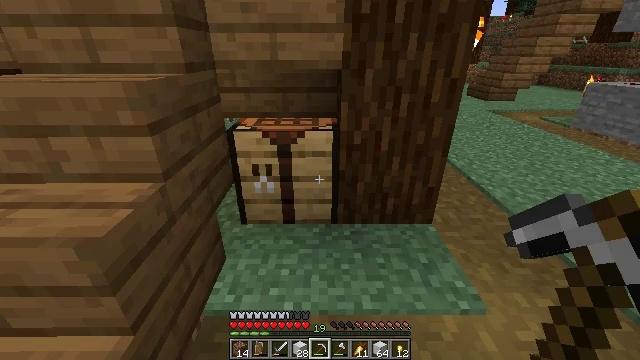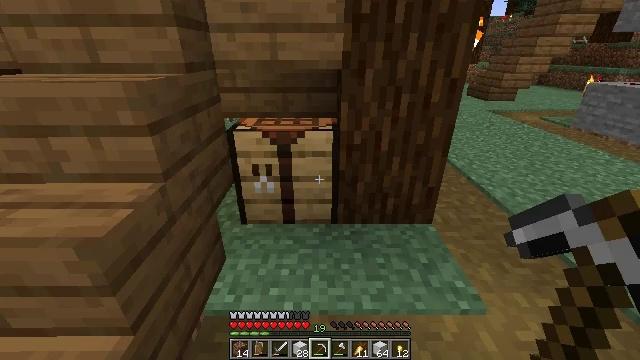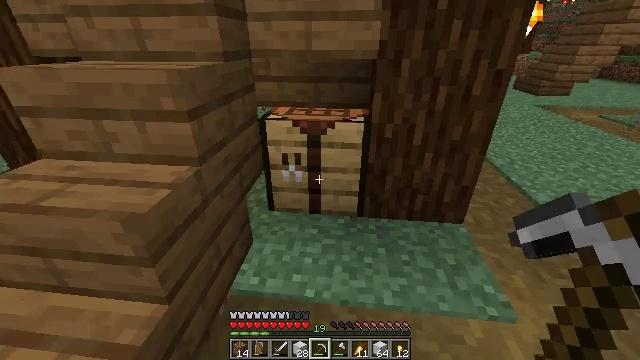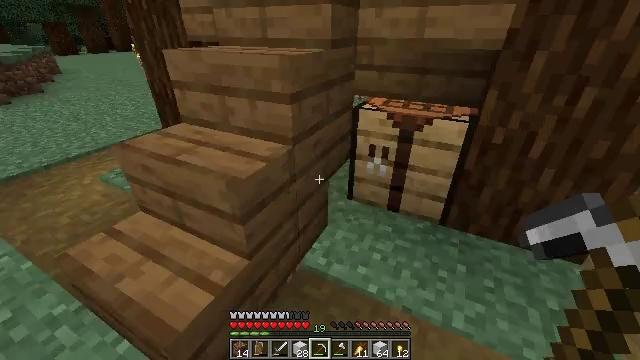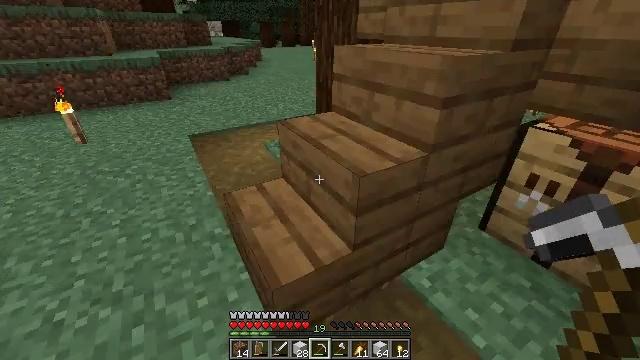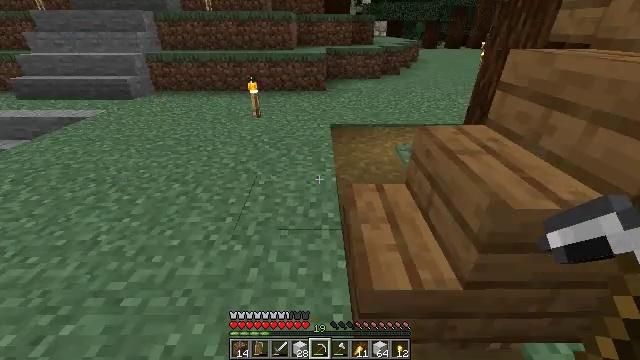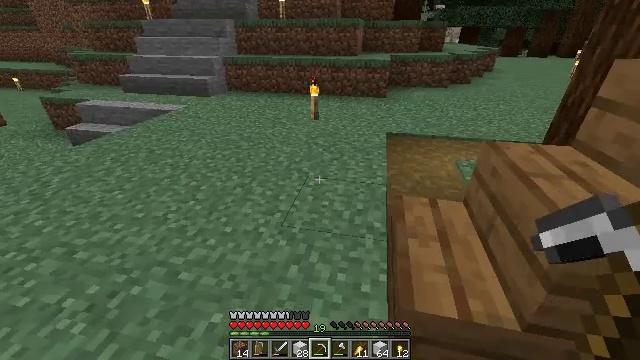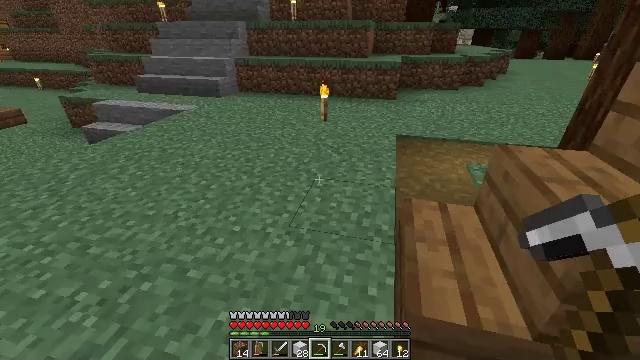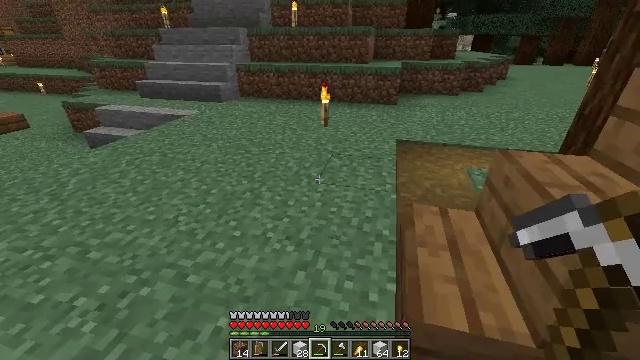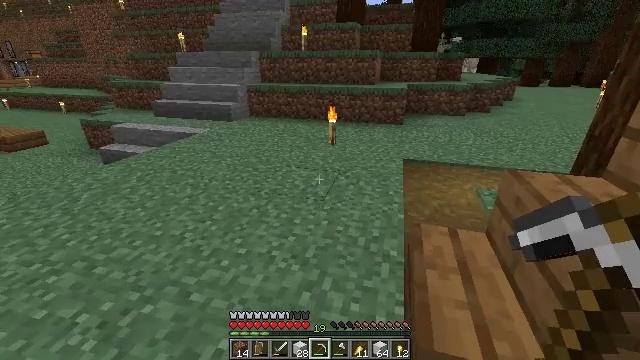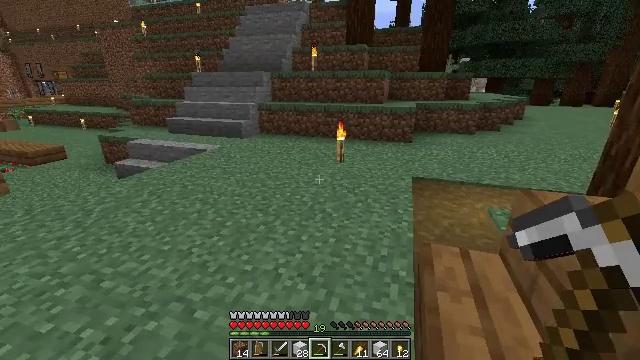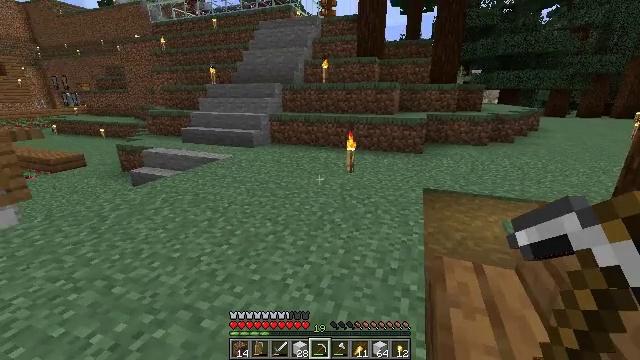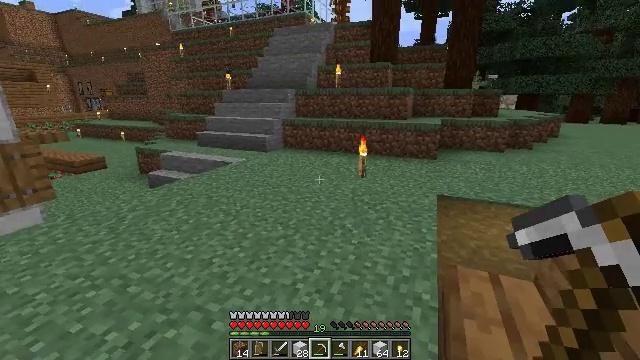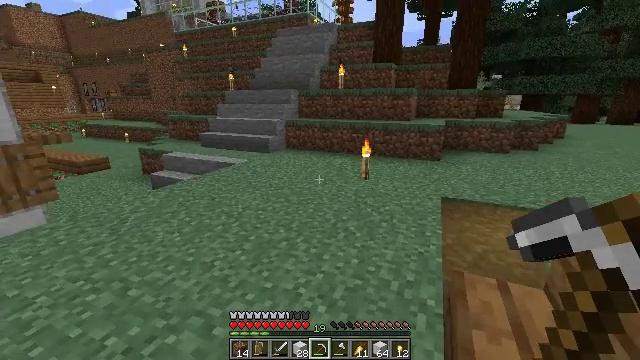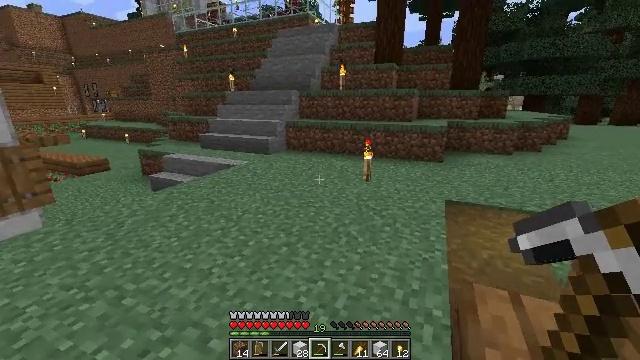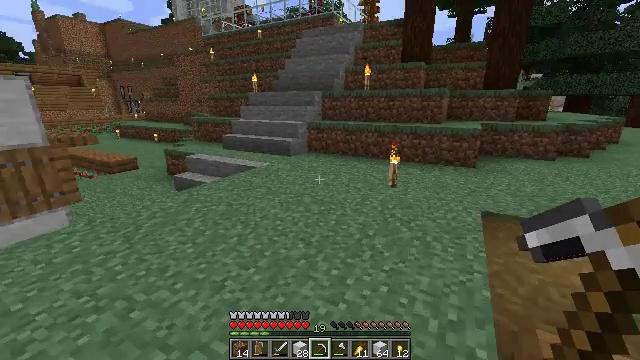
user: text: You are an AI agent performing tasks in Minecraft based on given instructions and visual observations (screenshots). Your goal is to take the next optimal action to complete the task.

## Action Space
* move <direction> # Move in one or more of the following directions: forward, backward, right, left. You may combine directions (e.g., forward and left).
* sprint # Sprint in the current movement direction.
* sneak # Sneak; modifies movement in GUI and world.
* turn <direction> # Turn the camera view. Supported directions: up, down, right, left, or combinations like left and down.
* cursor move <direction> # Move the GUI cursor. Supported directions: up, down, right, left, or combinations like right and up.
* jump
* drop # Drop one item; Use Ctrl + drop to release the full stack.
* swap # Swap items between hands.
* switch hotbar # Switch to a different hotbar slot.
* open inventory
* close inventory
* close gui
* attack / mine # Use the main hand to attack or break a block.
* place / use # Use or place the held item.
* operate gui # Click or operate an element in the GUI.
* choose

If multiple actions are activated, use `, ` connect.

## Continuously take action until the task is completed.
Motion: motion action
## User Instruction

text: Use iron ingots to craft an iron block.
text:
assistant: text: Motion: no_op
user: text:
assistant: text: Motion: turn left and down
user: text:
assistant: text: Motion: turn left and down
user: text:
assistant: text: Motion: turn left
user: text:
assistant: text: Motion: turn left
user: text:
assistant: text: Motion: turn left and up
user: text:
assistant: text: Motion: turn left
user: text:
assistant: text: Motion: turn up
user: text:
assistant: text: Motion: turn left and up
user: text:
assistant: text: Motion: turn left and up
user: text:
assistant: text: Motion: turn left and up
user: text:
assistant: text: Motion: turn left and up
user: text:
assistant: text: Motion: move forward
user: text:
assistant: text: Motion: move forward
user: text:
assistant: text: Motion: move forward, turn left
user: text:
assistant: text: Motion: move forward, turn left and up
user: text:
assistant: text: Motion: move forward, turn left and up
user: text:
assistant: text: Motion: move forward, turn left and up
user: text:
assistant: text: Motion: move forward, sprint
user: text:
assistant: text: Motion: move forward, sprint, turn right
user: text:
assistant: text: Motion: move forward, sprint
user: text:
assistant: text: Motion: move forward, sprint
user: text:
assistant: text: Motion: move forward, sprint
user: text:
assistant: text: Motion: move forward, sprint
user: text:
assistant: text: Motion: move forward
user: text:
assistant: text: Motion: move forward
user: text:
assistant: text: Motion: move forward
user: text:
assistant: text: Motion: move forward
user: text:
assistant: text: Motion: move forward, sprint
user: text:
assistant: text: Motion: move forward, sprint